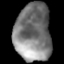
Tissue: lung
Cell type: Others
Senescence score: 0.2175
Nuclear area (px): 2057
Mean DAPI intensity: 124.789